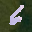
Label: 6